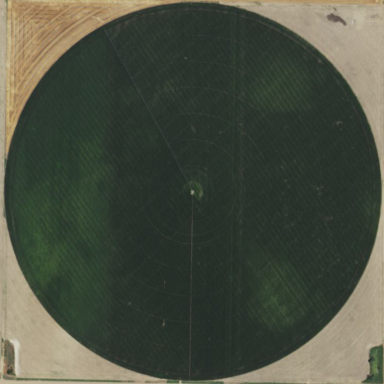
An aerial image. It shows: Farmland with pivot irrigation system.